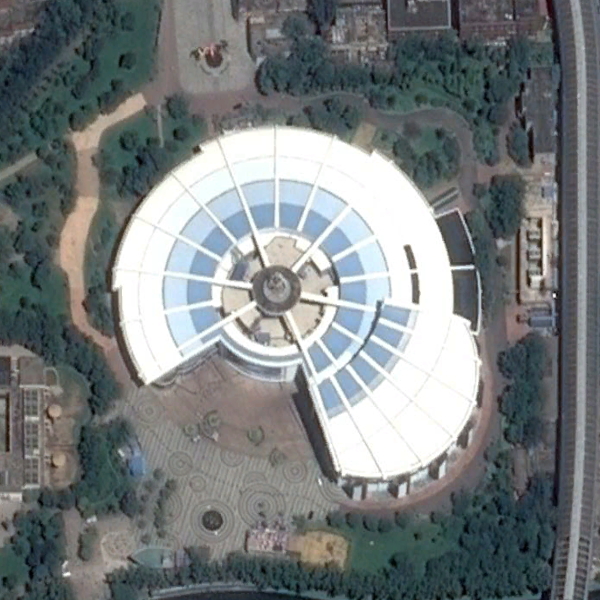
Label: Center